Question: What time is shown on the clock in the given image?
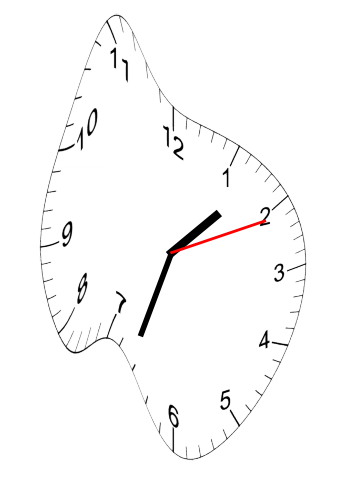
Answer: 01:33:11